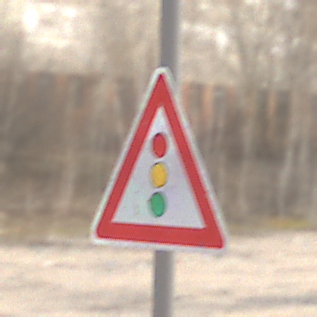
Verkehrszeichen: Lichtzeichenanlage
Umgebung: Outdoor, Nature
Tageszeit: MorningAfternoon
Wetter: PartlyCloudy
Licht: Natural
Jahreszeit: Winter
Kontrast: MediumContrast